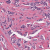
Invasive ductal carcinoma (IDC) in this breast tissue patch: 1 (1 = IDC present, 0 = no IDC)